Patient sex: F
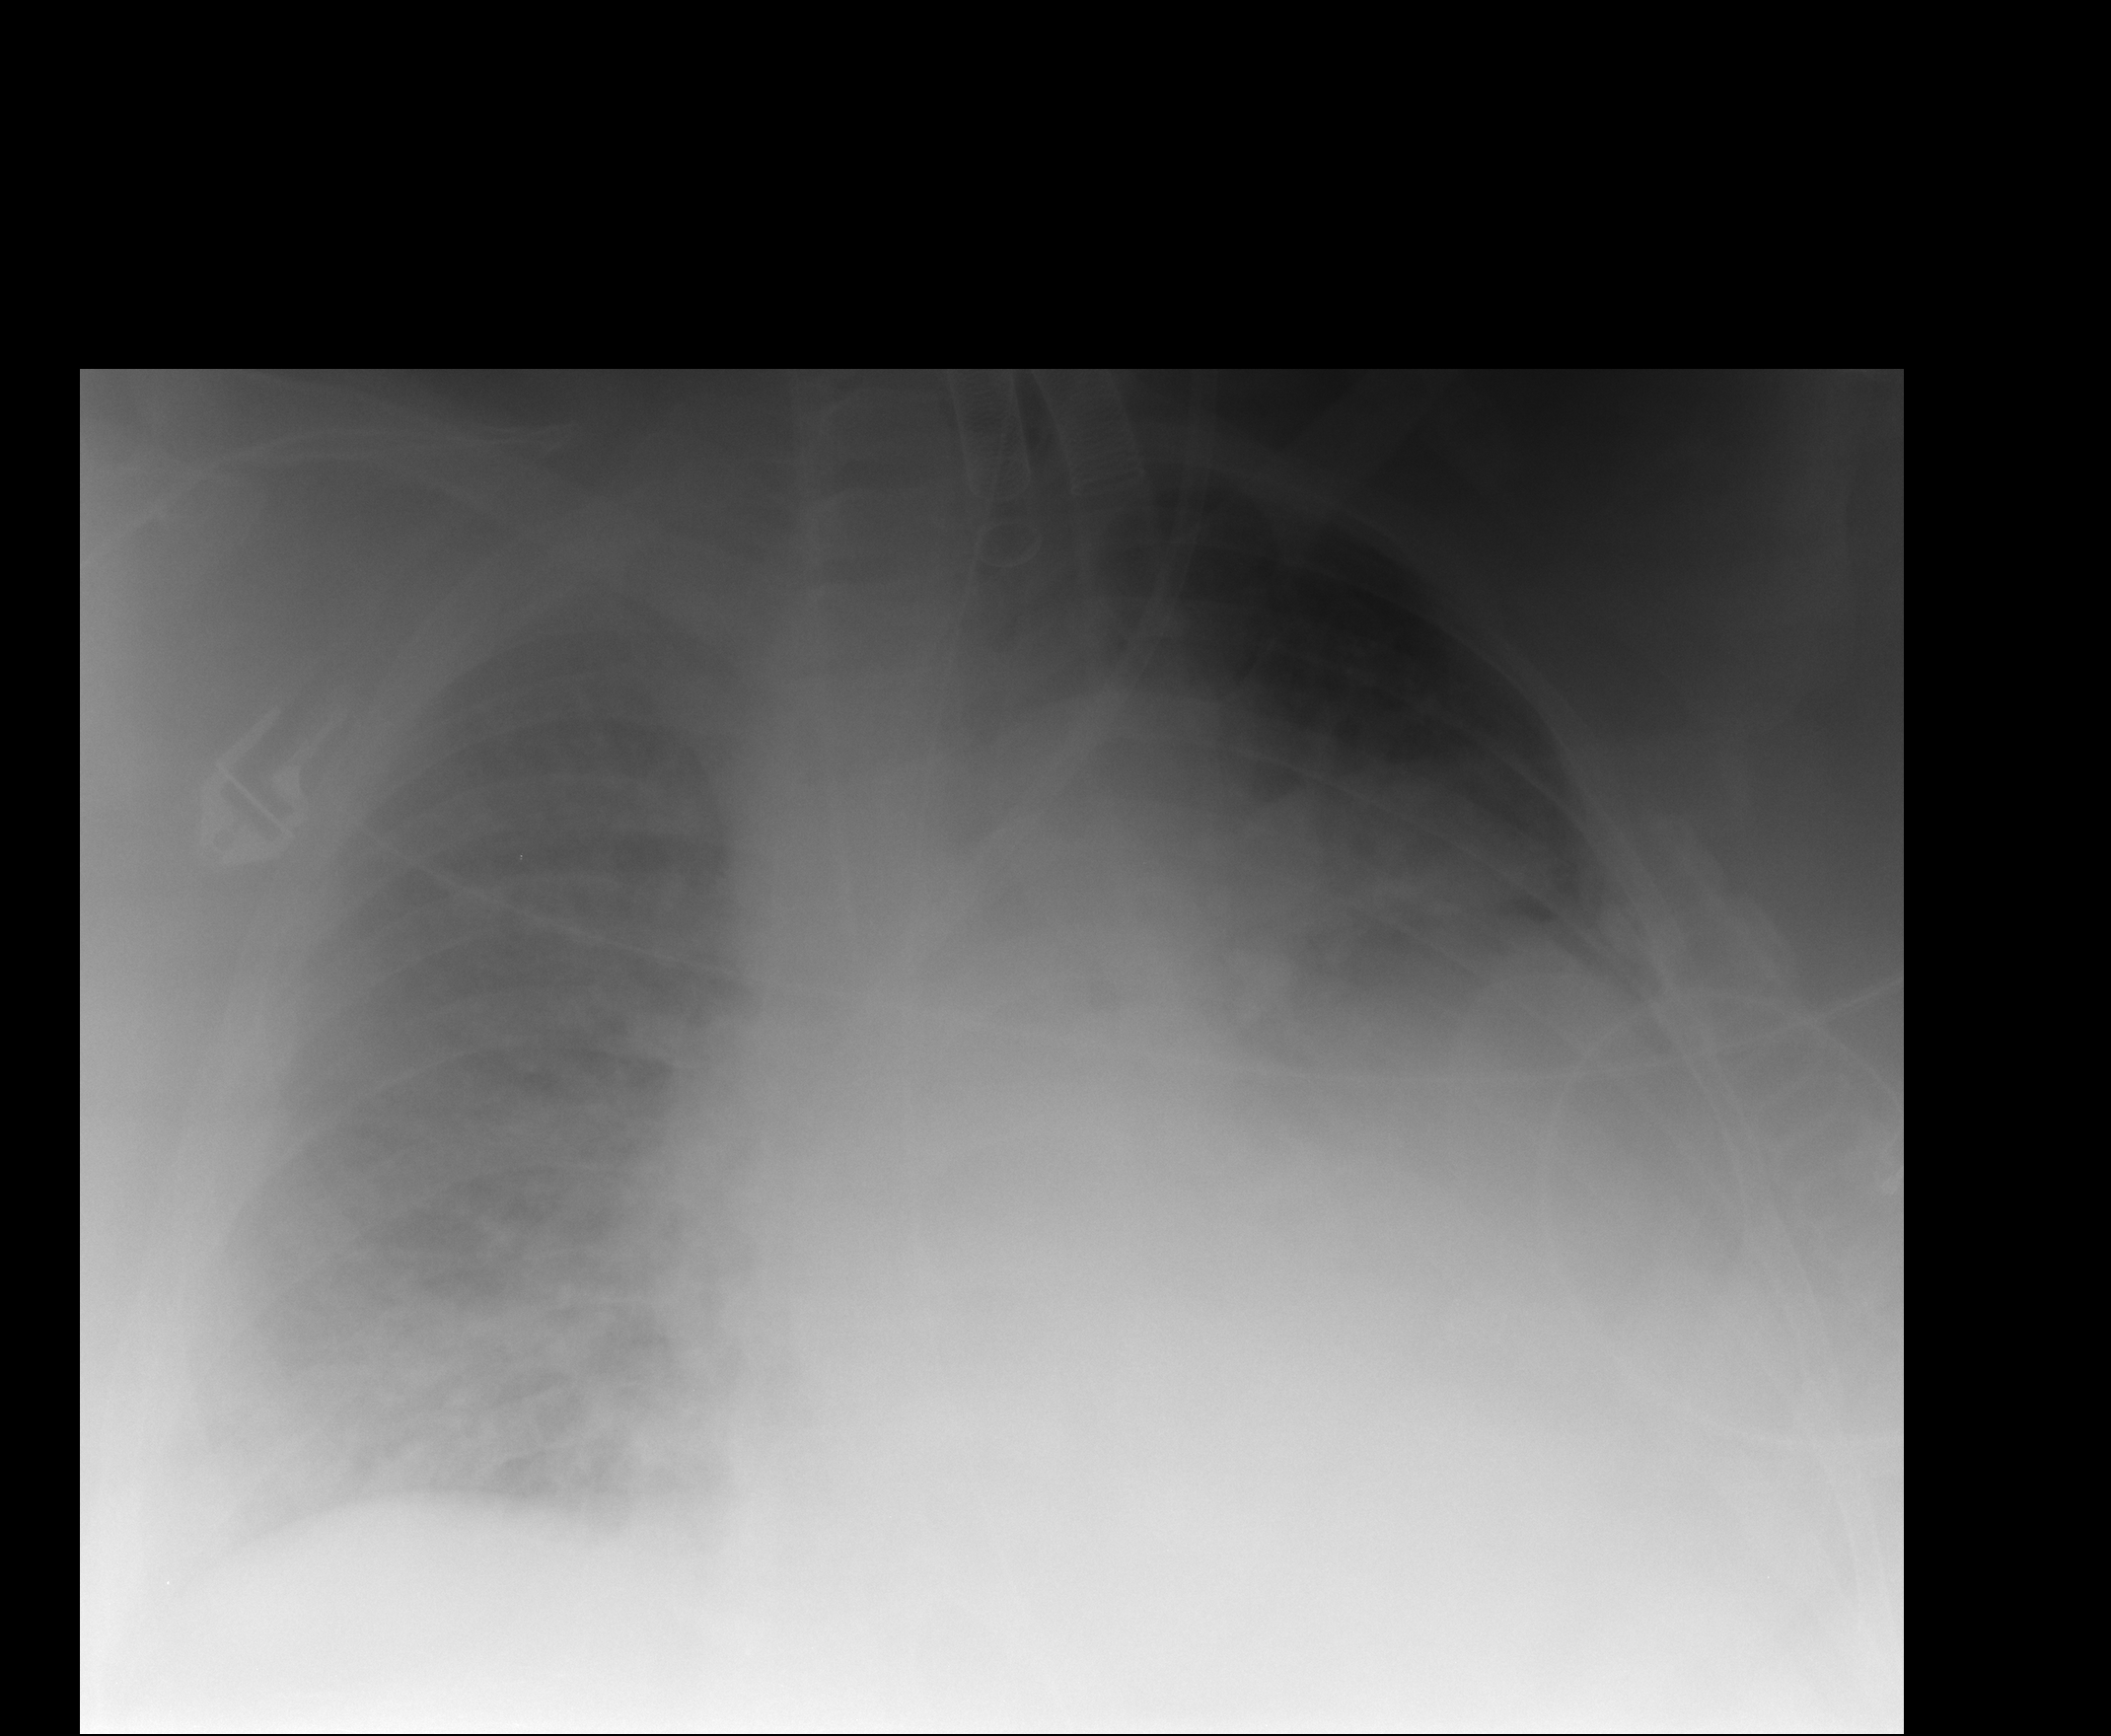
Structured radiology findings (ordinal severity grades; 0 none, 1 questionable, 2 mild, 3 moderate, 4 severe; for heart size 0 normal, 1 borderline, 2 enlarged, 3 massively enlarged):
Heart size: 2
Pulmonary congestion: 3
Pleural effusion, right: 1
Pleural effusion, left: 3
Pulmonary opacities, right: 2
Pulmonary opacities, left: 2
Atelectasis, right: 2
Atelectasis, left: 3